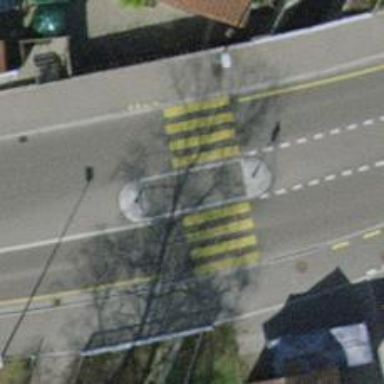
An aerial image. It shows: Marked asphalt footway with marked crossing. The crossing includes island.